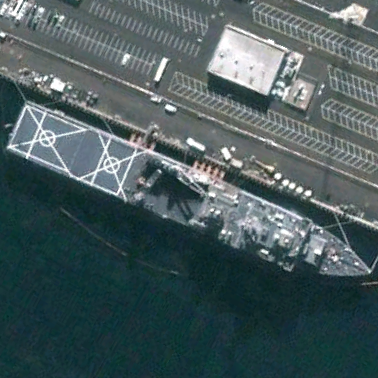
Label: combat